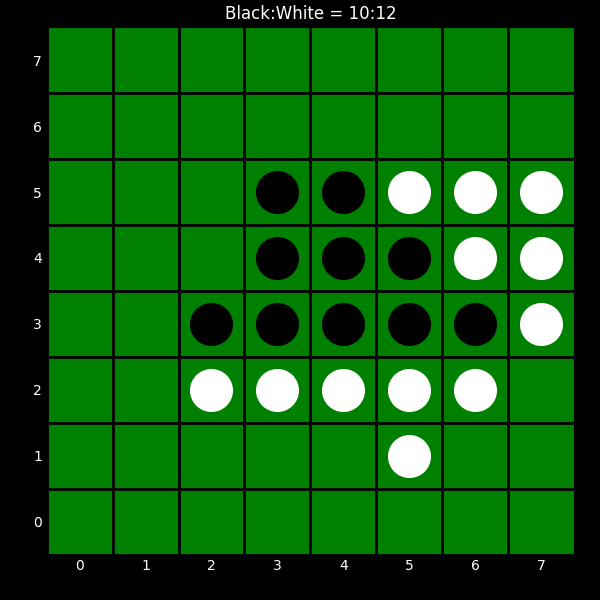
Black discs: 10
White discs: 12